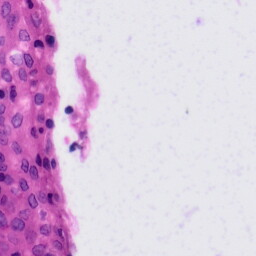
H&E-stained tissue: Tonsil